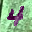
Label: 4